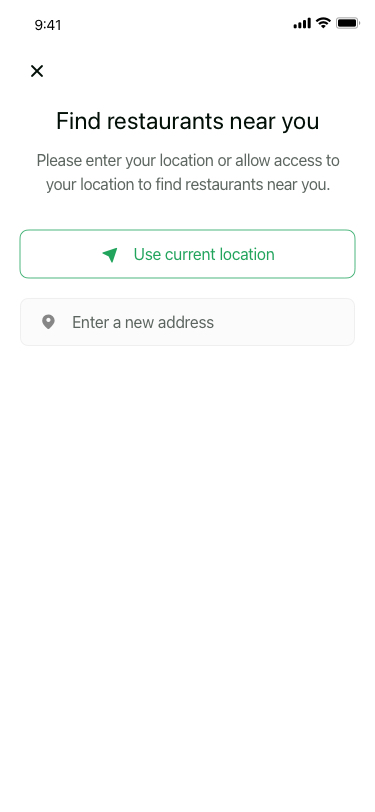
Text in this UI design:
Find restaurants near you
Please enter your location or allow access to your location to find restaurants near you.
Use current location